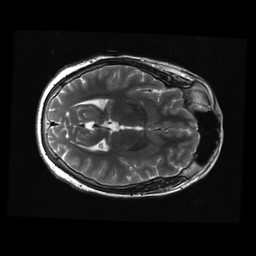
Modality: T2w
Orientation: axial
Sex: male
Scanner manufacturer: ge
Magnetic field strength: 3 T
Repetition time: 5 s
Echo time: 0.101 s